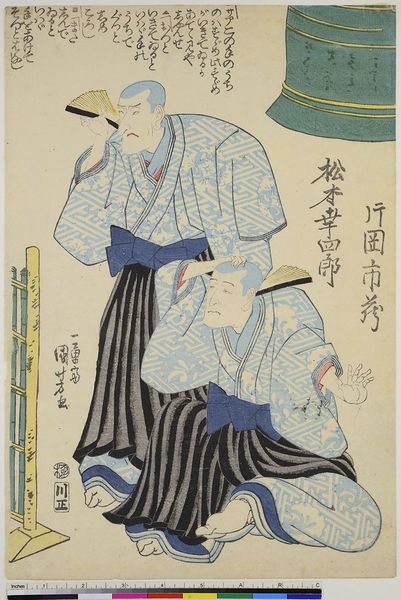
Titel: Die Schauspieler Matsumoto Koshiro und Kataoka Ichizo
Künstler: Utagawa Kuniyoshi
Standort: Hamburg
Institution: Museum für Kunst und Gewerbe Hamburg
Schlagwörter: fächer, holzschnitt, japan, japanisch, druckgraphik, druckgrafik, zeit, schauspieler, farbholzschnitt, schauspielerin, kimono, kabuki, edo, reproduktionen, druckerzeugnisse